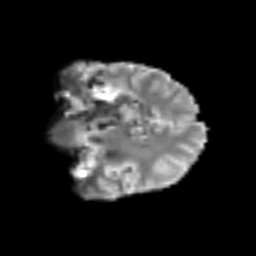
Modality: T2w
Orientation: coronal
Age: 40
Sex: female
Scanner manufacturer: siemens
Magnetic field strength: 3 T
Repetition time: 6.1 s
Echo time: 0.101 s